Question: Im trying authenticate users from ldap server to liferay.My requirement is to login to liferay using screename .
'''
ldap.base.provider.url= ldap://localhost:389
ldap.base.dn= dc=soas,dc=schoolx
ldap.security.principal= cn=admin
ldap.security.credentials= blahblah
auth.pipeline.pre=com.liferay.portal.security.auth.LDAPAuth
ldap.auth.enabled=true
ldap.auth.required=true
ldap.password.policy.enabled=true
ldap.users.dn= dc=soas,dc=schoolx
ldap.groups.dn= dc=soas,dc=schoolx
ldap.import.enabled=true
ldap.import.interval=1
ldap.import.on.startup=true
ldap.import.method=group
ldap.import.group.search.filter.enabled=true
ldap.import.group.cache.enabled=false
#ldap.export.enabled=true
ldap.auth.password.encryption.algorithm=
ldap.user.mappings=screenName=cn
password=userPassword
emailAddress=mail
firstName=givenName
lastName=sn
ldap.group.mappings=groupName=cn
description=description
user=member
ldap.import.user.search.filter=(objectClass=inetOrgPerson)
ldap.import.group.search.filter=(objectClass=groupOfEntries)
ldap.auth.search.filter=(cn=@screen_name@)
'''
When i login using a user from ldap server i get the following exception.
'''
07:20:28,513 ERROR [liferay/scheduler_dispatch-2][PortalLDAPImporterImpl:1061] Unable to load user {createtimestamp=createTimestamp: 20150331045703Z, mail=mail: vimekvanamali@gmail.com, userpassword=userPassword: [B@6c01fb, creatorsname=creatorsName: cn=Directory Manager,cn=Root DNs,cn=config, givenname=givenName: vimekedited, sn=sn: vanamali, cn=cn: vimekeditedmali}
com.liferay.portal.GroupFriendlyURLException
at com.liferay.portal.service.impl.UserLocalServiceImpl.validateScreenName(UserLocalServiceImpl.java:6181)
at com.liferay.portal.service.impl.UserLocalServiceImpl.validate(UserLocalServiceImpl.java:5897)
at com.liferay.portal.service.impl.UserLocalServiceImpl.addUserWithWorkflow(UserLocalServiceImpl.java:746)
at com.liferay.portal.service.impl.UserLocalServiceImpl.addUser(UserLocalServiceImpl.java:608)
at sun.reflect.NativeMethodAccessorImpl.invoke0(Native Method)
at sun.reflect.NativeMethodAccessorImpl.invoke(Unknown Source)
at sun.reflect.DelegatingMethodAccessorImpl.invoke(Unknown Source)
at java.lang.reflect.Method.invoke(Unknown Source)
at com.liferay.portal.spring.aop.ServiceBeanMethodInvocation.proceed(ServiceBeanMethodInvocation.java:115)
at com.liferay.portal.spring.transaction.DefaultTransactionExecutor.execute(DefaultTransactionExecutor.java:62)
at com.liferay.portal.spring.transaction.TransactionInterceptor.invoke(TransactionInterceptor.java:51)
at com.liferay.portal.spring.aop.ServiceBeanMethodInvocation.proceed(ServiceBeanMethodInvocation.java:111)
at com.liferay.portal.spring.aop.ServiceBeanAopProxy.invoke(ServiceBeanAopProxy.java:175)
at com.sun.proxy.$Proxy105.addUser(Unknown Source)
at com.liferay.portal.service.UserLocalServiceUtil.addUser(UserLocalServiceUtil.java:1166)
at com.liferay.portal.security.ldap.PortalLDAPImporterImpl.addUser(PortalLDAPImporterImpl.java:521)
at com.liferay.portal.security.ldap.PortalLDAPImporterImpl.importUser(PortalLDAPImporterImpl.java:930)
at com.liferay.portal.security.ldap.PortalLDAPImporterImpl.importUsers(PortalLDAPImporterImpl.java:1042)
at com.liferay.portal.security.ldap.PortalLDAPImporterImpl.importFromLDAPByGroup(PortalLDAPImporterImpl.java:664)
at com.liferay.portal.security.ldap.PortalLDAPImporterImpl.importFromLDAP(PortalLDAPImporterImpl.java:197)
'''

Can some one help me to fix this issue?
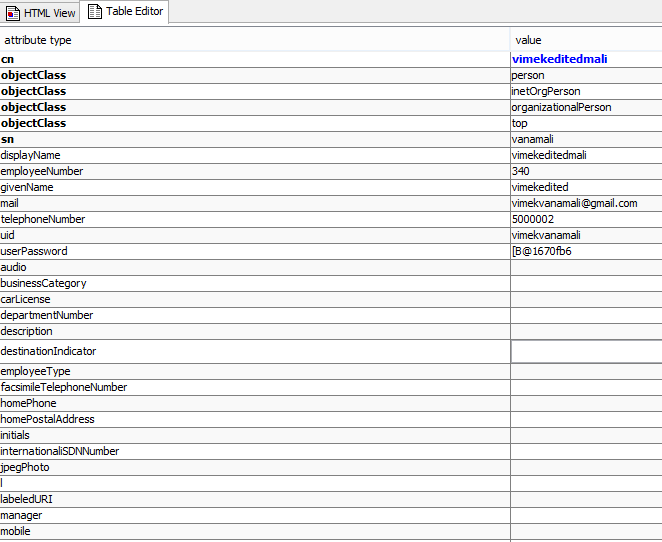
Answer: Liferay creates a private group for every user with their screenname as unique friendly URL.
I guess here the issue is that there is already an existed group with friendly URL same as user's screenname.
So, liferay unable to import this user to its database.
In liferay database, try to execute this query and see if it return any group.
'''
select groupId, name, friendlyURL from Group_ where friendlyURL like '%vimekeditedmali%';
'''
If this returns any existed group, then you need to change friendly URL of this group for import user to work.